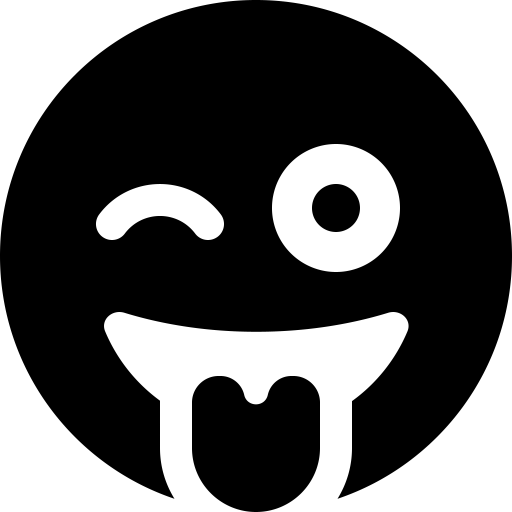
Tags: icon, FontAwesome, fa-icon, solid, face, grin, tongue, wink